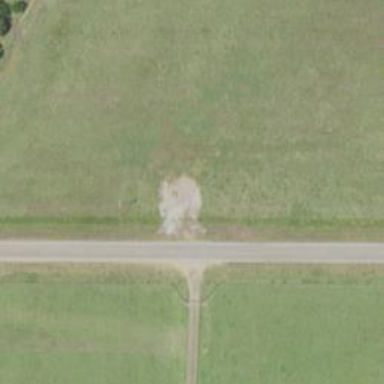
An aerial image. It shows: Asphalt road classified as tertiary.